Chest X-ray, PA view. Patient: 25 years old, sex M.
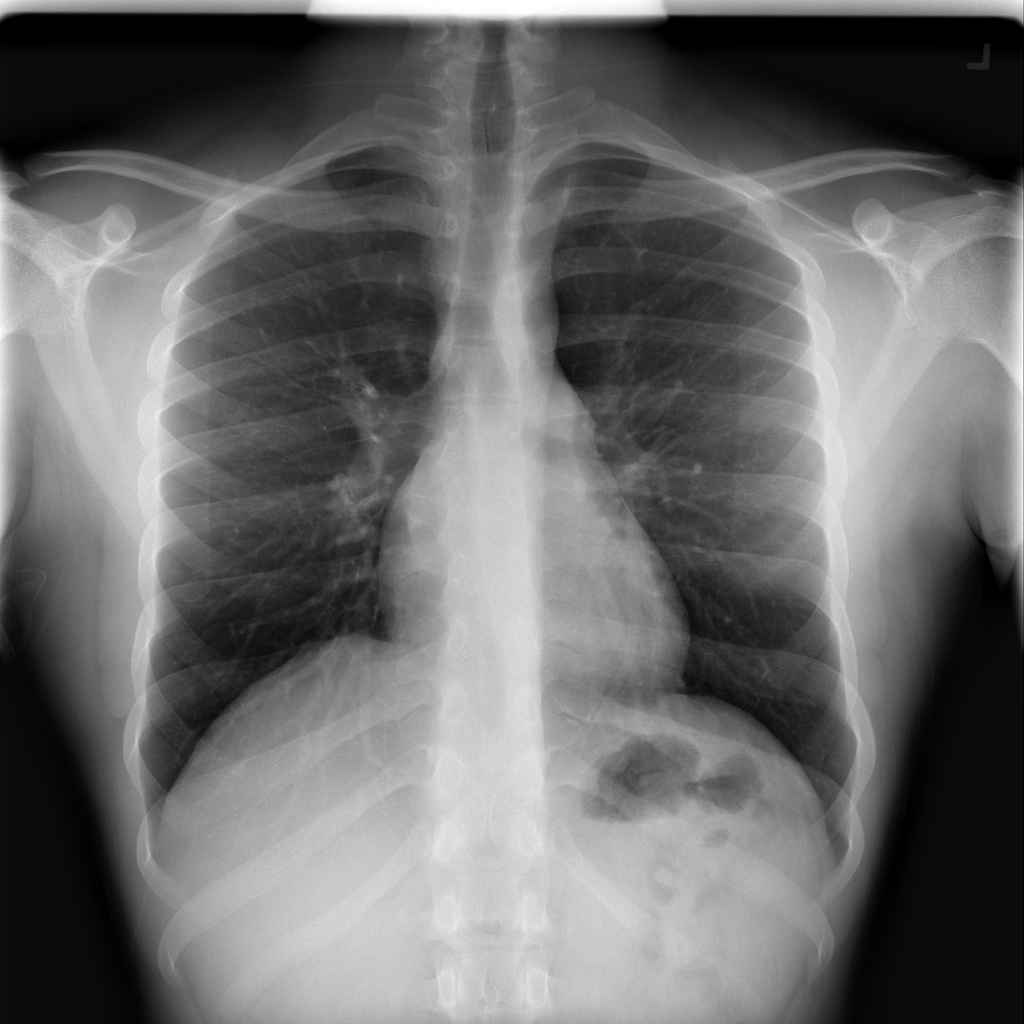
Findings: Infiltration